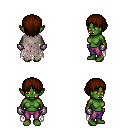
a pixel art fantasy rpg character, female body template, orc, green skin, gray tattered cape, magenta pants, brown plain hairstyle, metal gloves, four views (front, back, left, right), 2x2 character sprite sheet, small pixel art, hard edges, no anti-aliasing